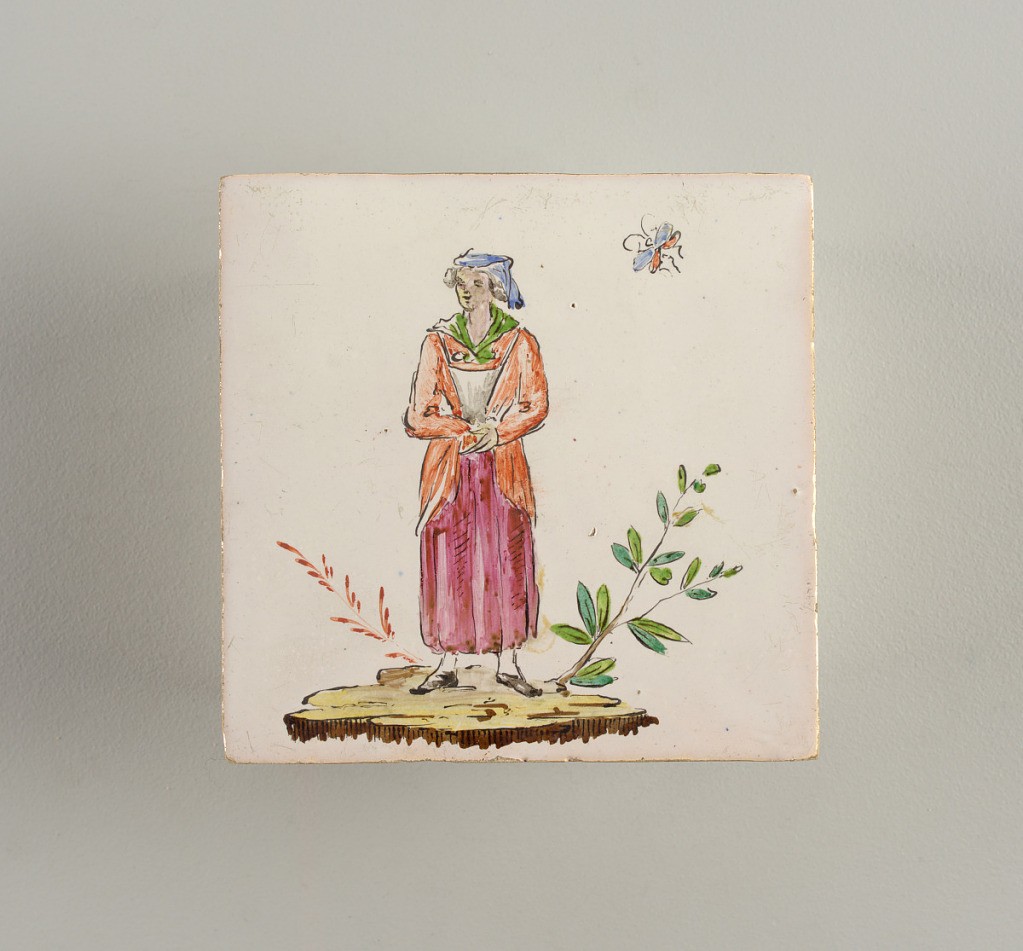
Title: Tile
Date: mid-18th century
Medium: Glazed earthenware, overglaze decoration
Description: Cream-colored clay slightly corrugated on reverse. White glaze, of which traces are shown on reverse. Decorated with figure of a woman in pink skirt, green kerchief and orange jacket, in style of Watteau's pastoral figures.